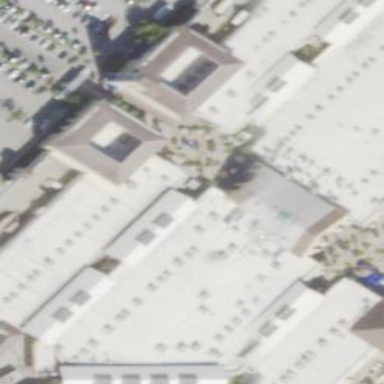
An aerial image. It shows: Food court.